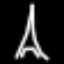
Label: The Eiffel Tower